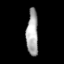
Tissue: lung
Cell type: Endothelial cells
Senescence score: 0.5615
Nuclear area (px): 520
Mean DAPI intensity: 169.871